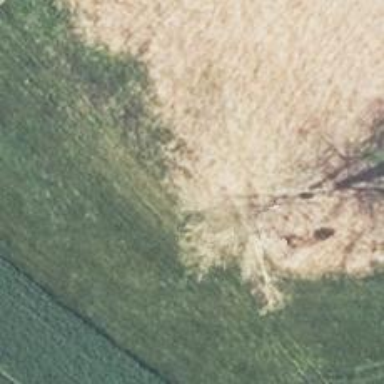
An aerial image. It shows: Deciduous broadleaved tree.